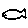
Label: fish